Field crop: maize
Growth stage: 2
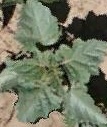
Species: datura